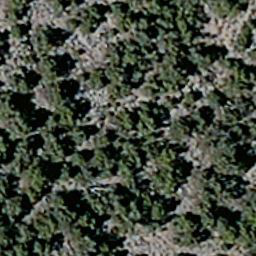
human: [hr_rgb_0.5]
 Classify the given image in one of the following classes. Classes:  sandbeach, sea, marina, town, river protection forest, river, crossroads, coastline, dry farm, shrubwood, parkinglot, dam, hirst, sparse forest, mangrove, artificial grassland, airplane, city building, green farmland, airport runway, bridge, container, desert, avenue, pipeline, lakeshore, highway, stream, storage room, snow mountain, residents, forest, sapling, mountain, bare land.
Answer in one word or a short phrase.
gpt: sparse forest